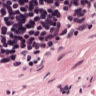
Metastatic tissue present: no